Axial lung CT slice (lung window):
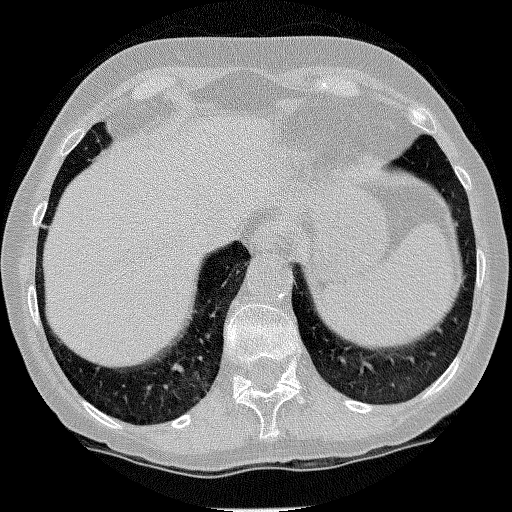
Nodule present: no